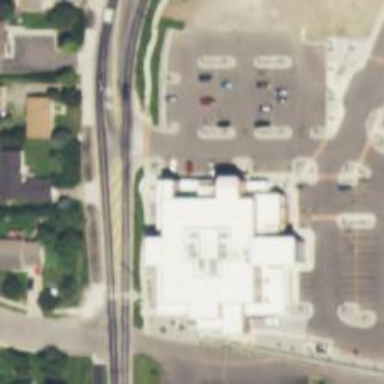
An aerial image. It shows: Pharmacy providing healthcare services.